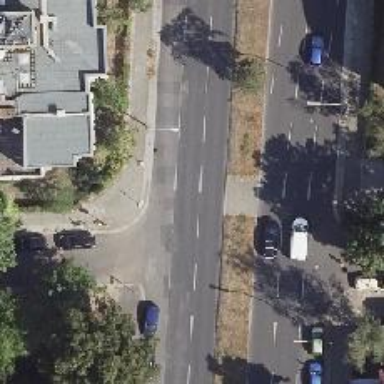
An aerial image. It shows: Unmarked road crossing.